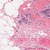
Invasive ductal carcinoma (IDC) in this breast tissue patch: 0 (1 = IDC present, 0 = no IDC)